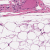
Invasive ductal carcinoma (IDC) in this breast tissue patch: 0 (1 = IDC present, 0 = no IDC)